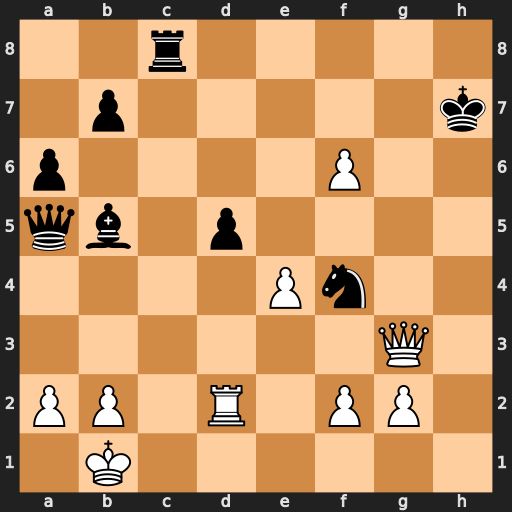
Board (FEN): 2r5/1p5k/p4P2/qb1p4/4Pn2/6Q1/PP1R1PP1/1K6
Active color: w
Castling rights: -
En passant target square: -
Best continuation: Qg7#